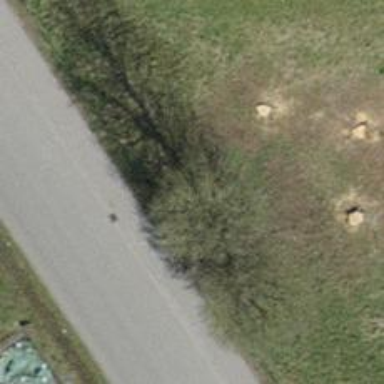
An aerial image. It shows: Brown bench in the vicinity.